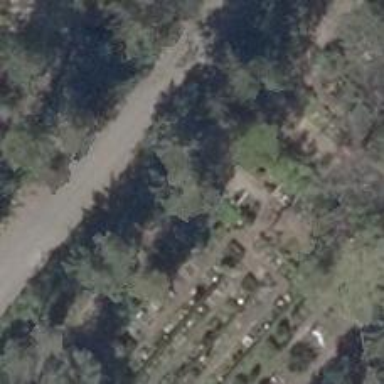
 featuring historic tomb with tombstone."